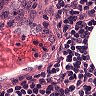
Metastatic tissue present: no